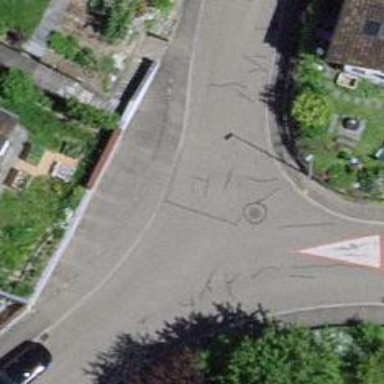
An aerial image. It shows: Set of steps on the road.